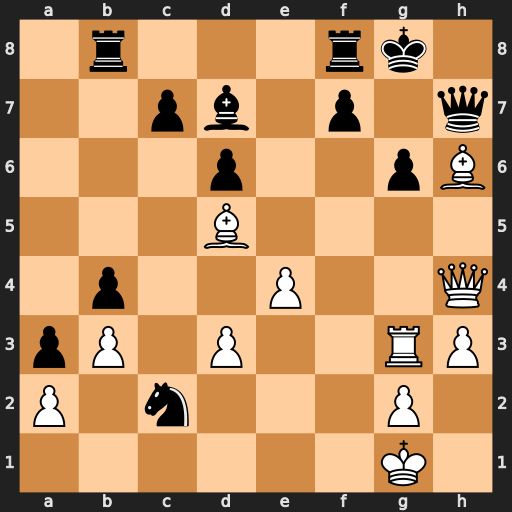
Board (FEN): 1r3rk1/2pb1p1q/3p2pB/3B4/1p2P2Q/pP1P2RP/P1n3P1/6K1
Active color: w
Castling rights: -
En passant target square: -
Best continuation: Qf6 Qxh6 Rxg6+ Qxg6 Qxg6+